RGB frame:
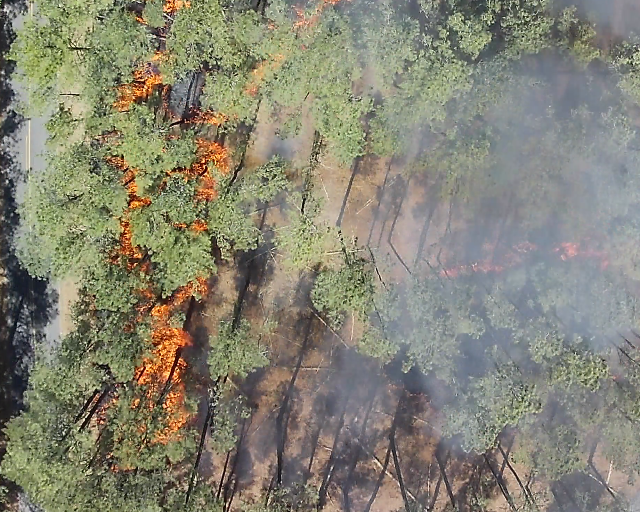
Thermal frame:
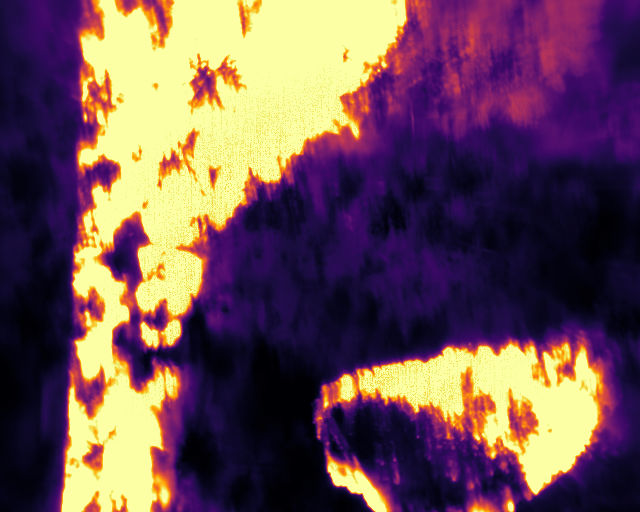
Captured: 2026-02-27 02:35:25
Pixels at or above 80 °C: 160172 (fraction of frame: 0.4888)